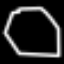
Label: octagon